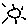
Label: sun